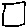
Label: square